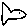
Label: fish